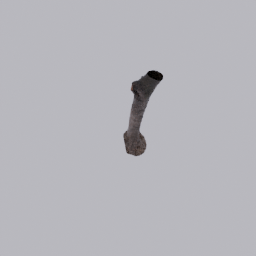
Label: nature